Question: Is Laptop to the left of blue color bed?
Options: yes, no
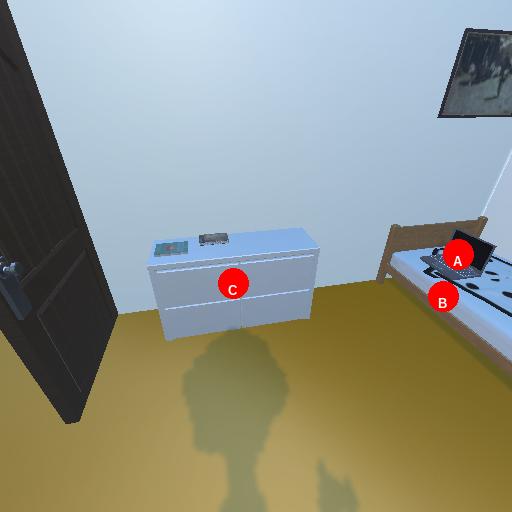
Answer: yes